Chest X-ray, PA view. Patient: 61 years old, sex F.
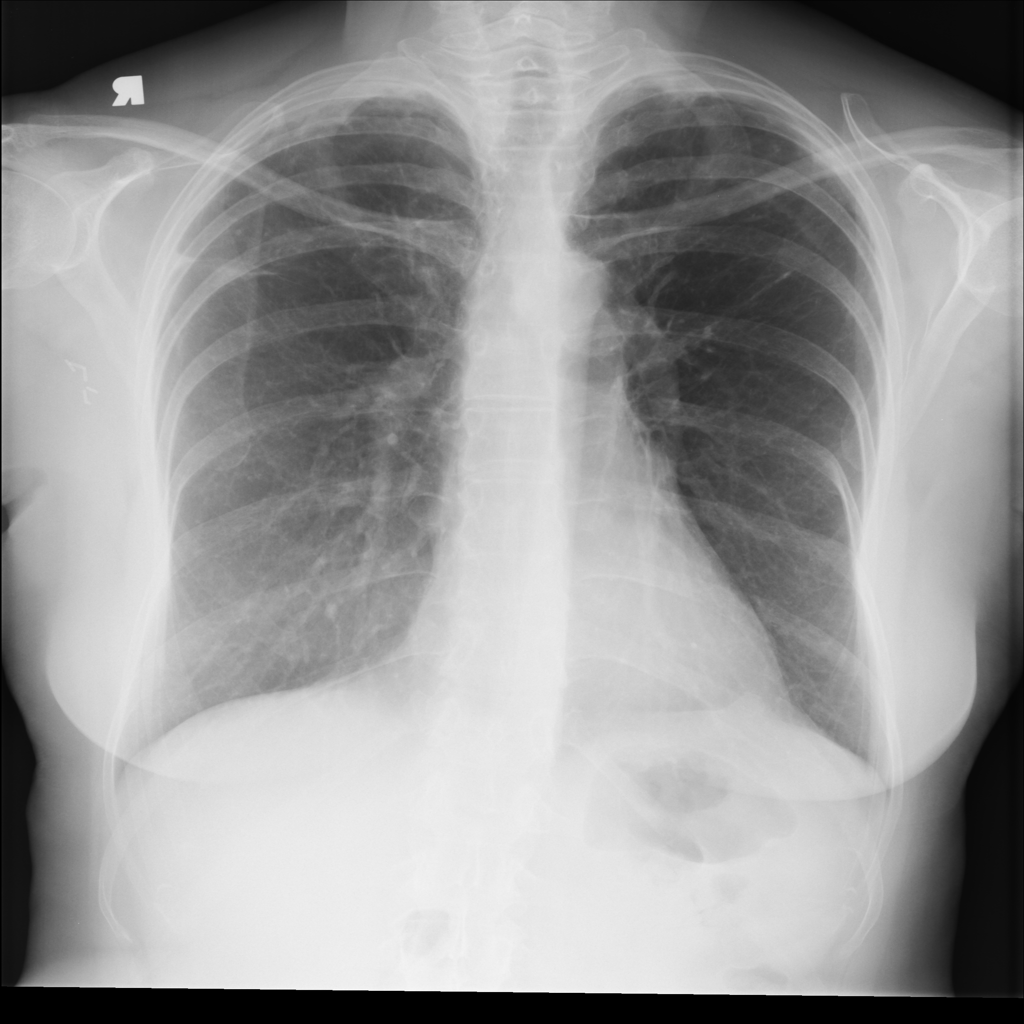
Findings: No Finding